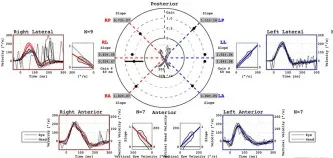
Preoperative vHIT shows a decreased VOR gain in the right LSC and PSC (A). Both preoperatively and postoperatively, vHIT shows normal VOR gain in the right ASC with no change (A, B). VHIT, video head impulse test; VOR, vestibulo-ocular reflex; LSC, lateral semicircular canal; PSC, posterior semicircular canal; ASC, anterior semicircular canal.
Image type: pathology (immunostaining)